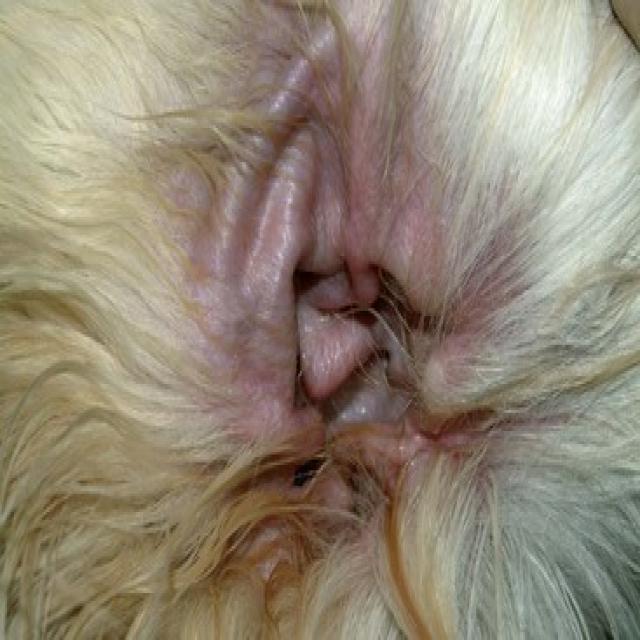
Canine hypersensitivity reaction — allergic skin response with urticaria, erythema, pruritus, and angioedema. May be food, environmental, or flea allergy related.